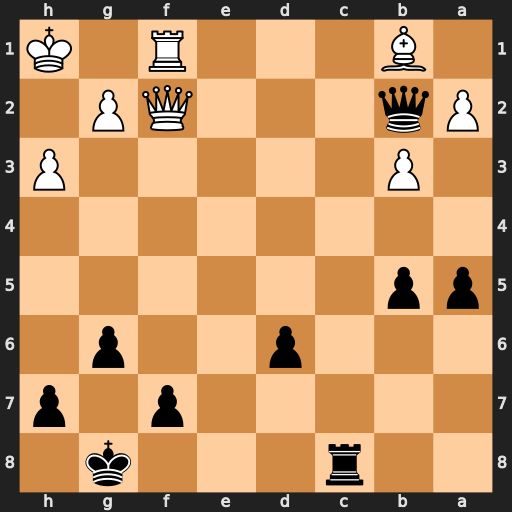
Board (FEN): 2r3k1/5p1p/3p2p1/pp6/8/1P5P/Pq3QP1/1B3R1K
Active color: b
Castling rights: -
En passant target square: -
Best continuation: Qxf2 Rxf2 Rc1+ Kh2 Rxb1